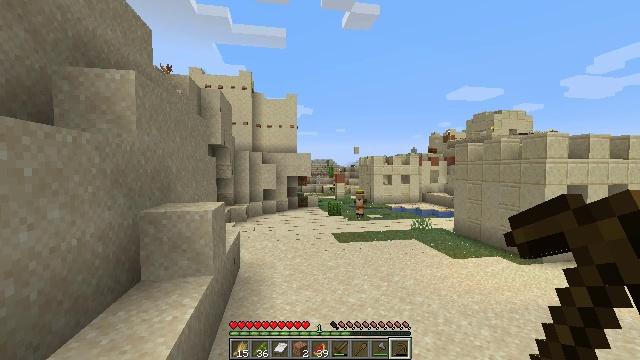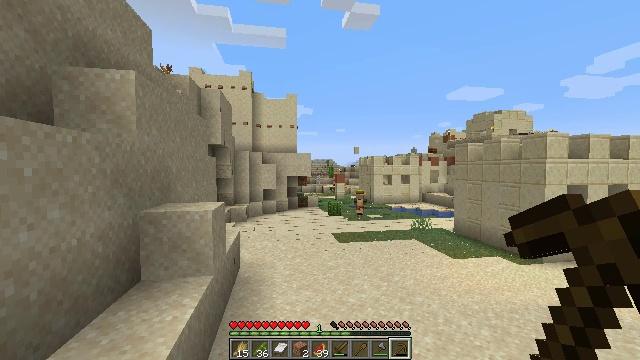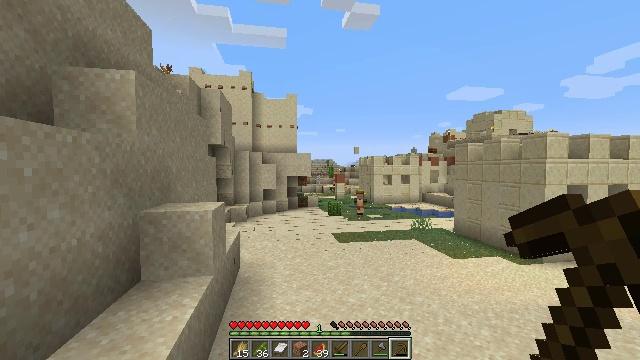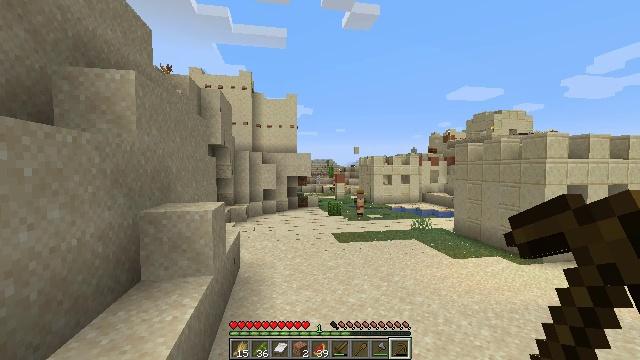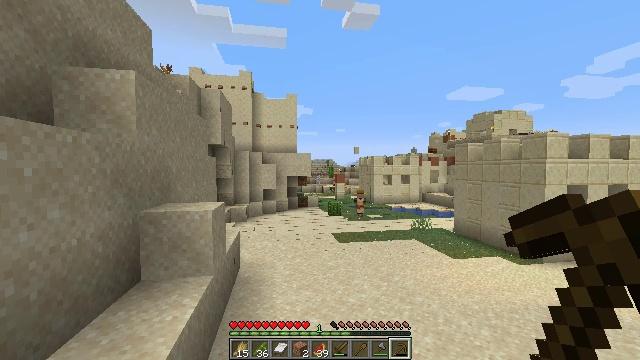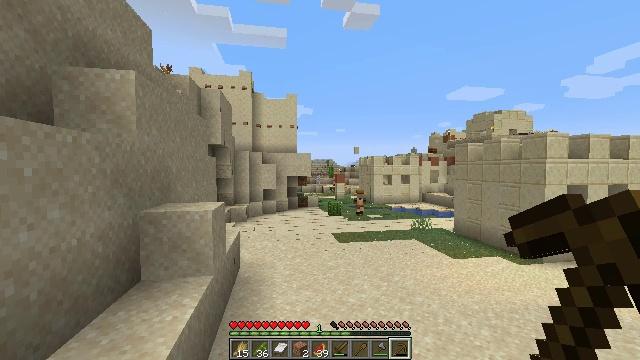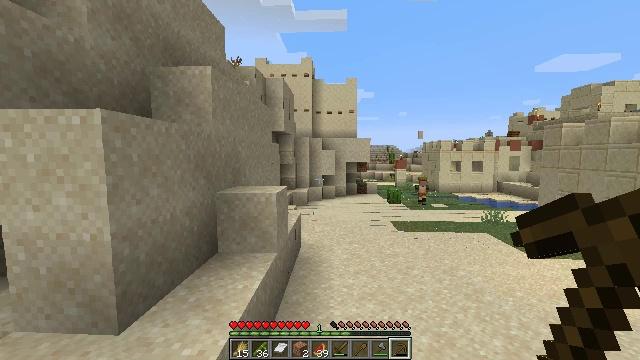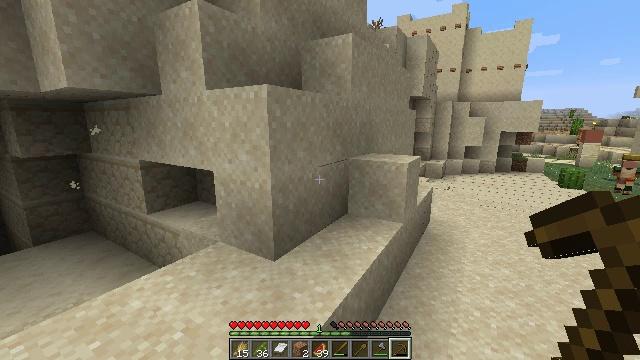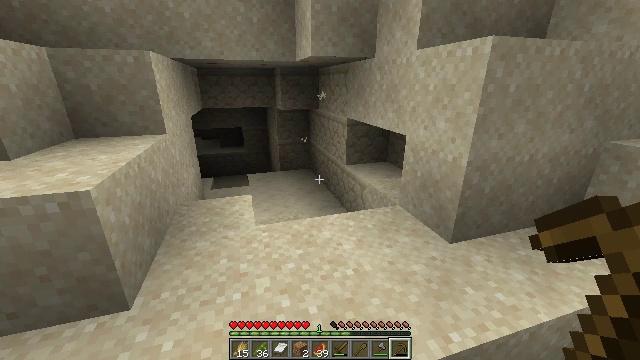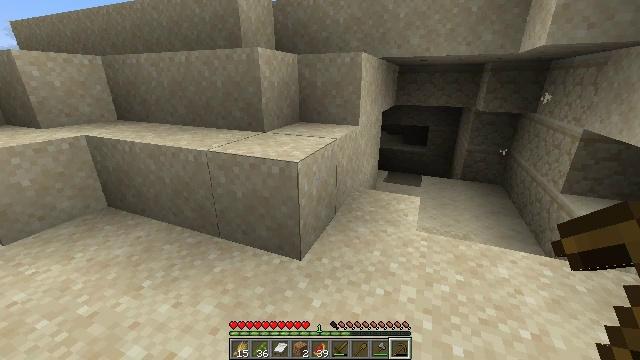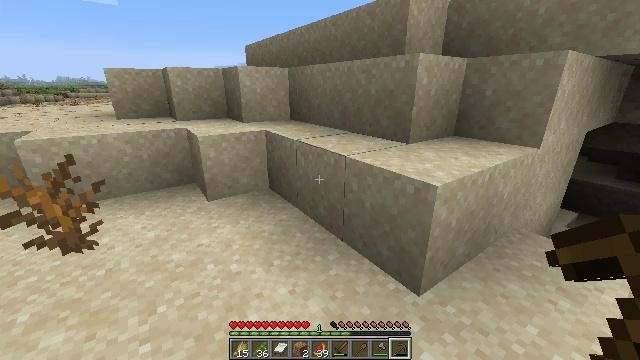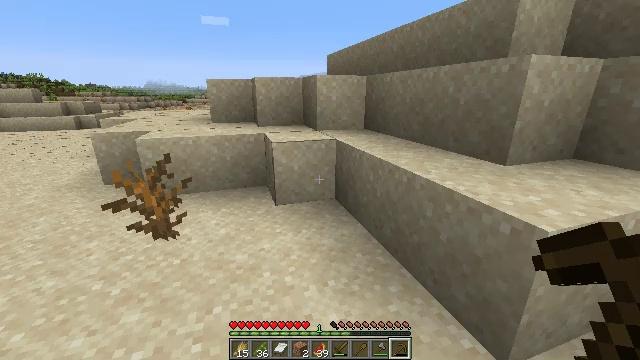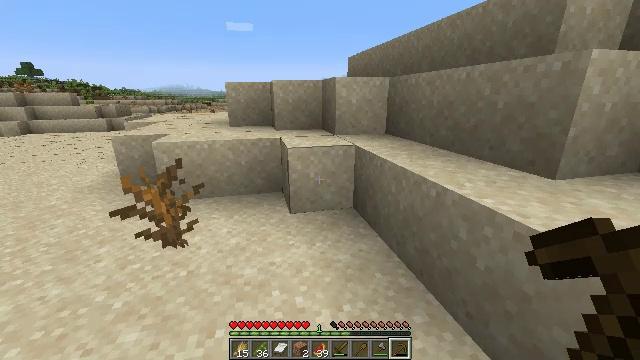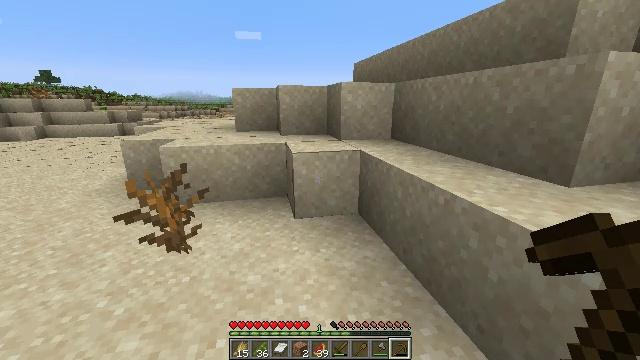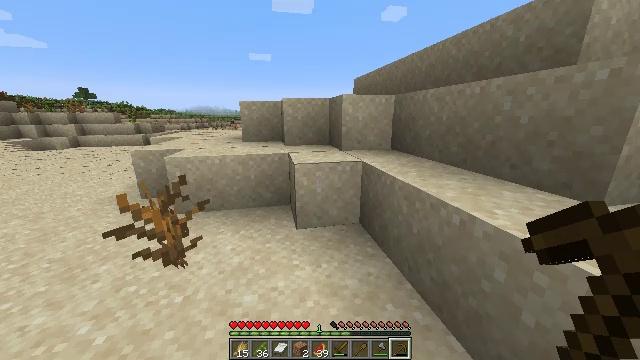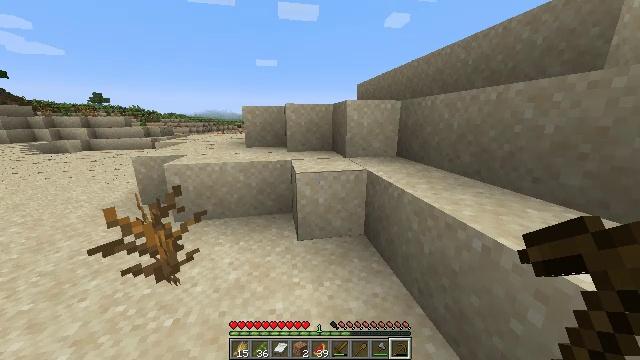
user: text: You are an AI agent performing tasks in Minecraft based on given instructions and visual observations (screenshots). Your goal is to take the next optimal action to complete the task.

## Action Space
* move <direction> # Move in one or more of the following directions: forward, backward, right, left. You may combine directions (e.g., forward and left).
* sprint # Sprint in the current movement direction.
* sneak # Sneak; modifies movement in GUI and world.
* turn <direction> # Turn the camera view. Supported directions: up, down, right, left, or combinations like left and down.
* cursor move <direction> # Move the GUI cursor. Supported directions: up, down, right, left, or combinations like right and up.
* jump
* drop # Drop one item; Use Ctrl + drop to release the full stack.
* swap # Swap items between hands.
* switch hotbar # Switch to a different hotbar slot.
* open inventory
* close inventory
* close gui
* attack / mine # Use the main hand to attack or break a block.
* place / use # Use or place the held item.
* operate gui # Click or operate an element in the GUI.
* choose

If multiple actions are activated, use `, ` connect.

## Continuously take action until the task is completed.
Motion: motion action
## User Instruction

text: Pull up beetroots from the soil.
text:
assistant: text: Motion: no_op
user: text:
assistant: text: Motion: no_op
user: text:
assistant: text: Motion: no_op
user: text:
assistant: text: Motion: no_op
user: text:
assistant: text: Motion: no_op
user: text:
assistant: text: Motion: turn left and down
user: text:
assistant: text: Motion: turn left and down
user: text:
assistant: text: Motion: move forward, turn left and down
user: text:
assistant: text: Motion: move forward, turn left
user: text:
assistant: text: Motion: move forward, turn left and up
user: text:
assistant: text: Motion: move forward, turn left and up
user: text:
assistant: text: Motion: move forward, sprint, turn left
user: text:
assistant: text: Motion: move forward, sprint, turn left
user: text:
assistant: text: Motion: move forward, sprint, turn up
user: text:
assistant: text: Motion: move forward, sprint, turn left
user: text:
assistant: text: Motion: move forward
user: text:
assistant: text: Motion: move forward, turn right and up, jump
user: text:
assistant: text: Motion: move forward, turn right and up, jump
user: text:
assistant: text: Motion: move forward, turn right and up, jump
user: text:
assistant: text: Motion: move forward, turn right and up, jump
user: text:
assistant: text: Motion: move forward, turn right and up, jump
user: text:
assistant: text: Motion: move forward, turn right and up, jump
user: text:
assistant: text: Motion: move forward, turn right and up, jump
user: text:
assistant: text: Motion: move forward, turn right and up, jump
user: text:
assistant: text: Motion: move forward, turn right and up, jump
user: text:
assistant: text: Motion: move forward, sprint, turn right and up, jump
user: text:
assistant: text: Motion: move forward, sprint, jump
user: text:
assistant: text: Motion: move forward, sprint, jump
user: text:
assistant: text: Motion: move forward, sprint, jump
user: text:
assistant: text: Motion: move forward, jump